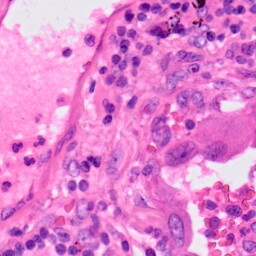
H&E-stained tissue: Lung